RGB frame:
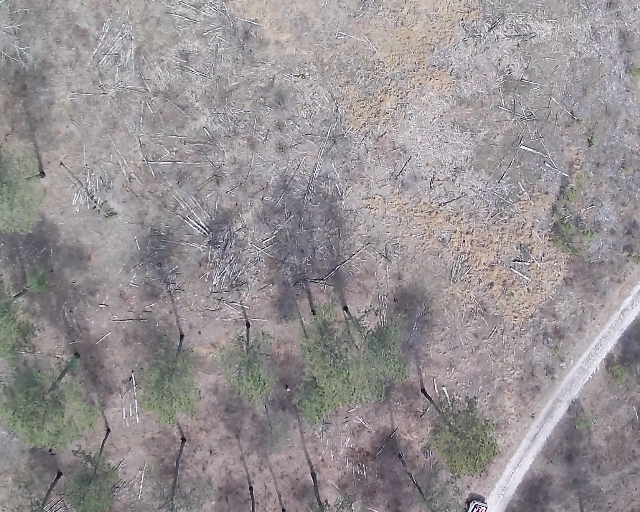
Thermal frame:
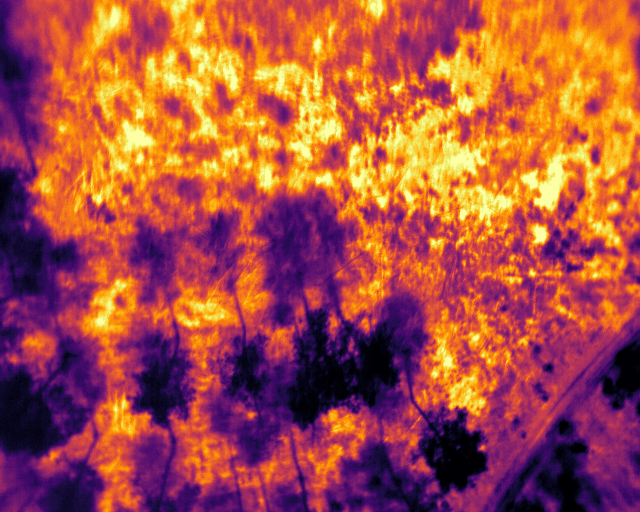
Captured: 2026-02-26 02:27:43
Pixels at or above 80 °C: 0 (fraction of frame: 0)